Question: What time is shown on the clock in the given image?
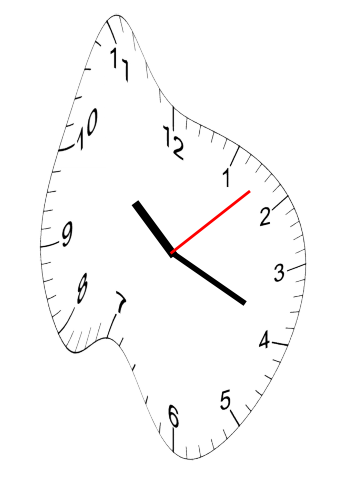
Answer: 10:19:08